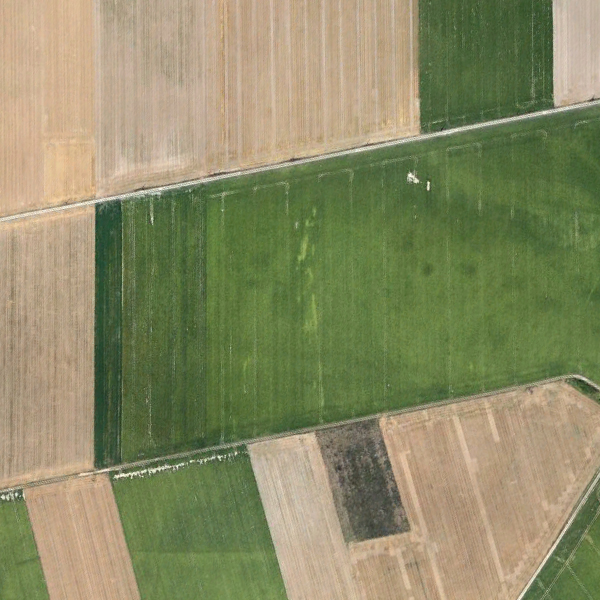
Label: Farmland